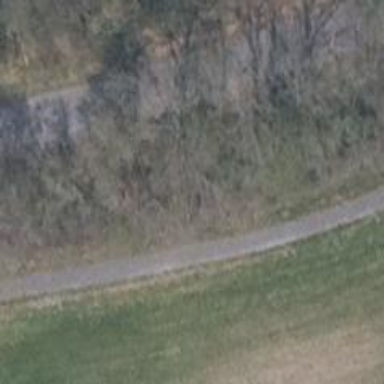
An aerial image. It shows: Well-maintained asphalt path with grade 1 track type.